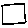
Label: square